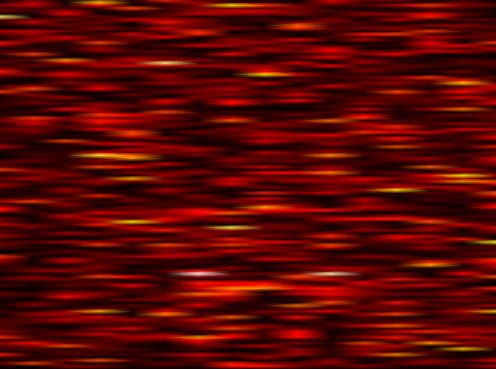
Label: OFDM